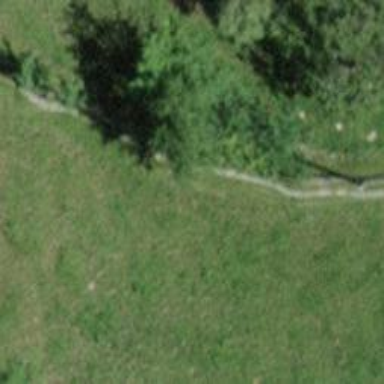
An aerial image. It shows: Path.